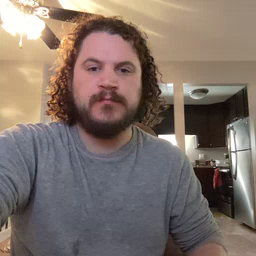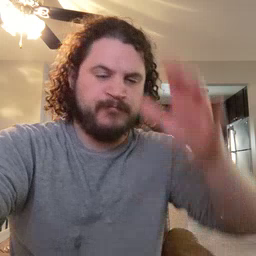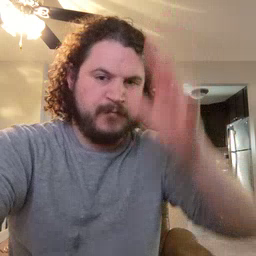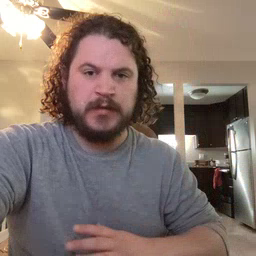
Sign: man